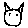
Label: cat